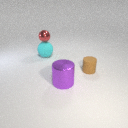
large cyan rubber sphere below small red metal sphere